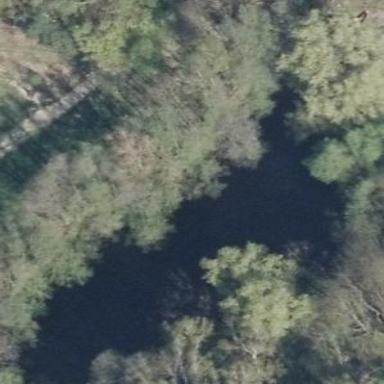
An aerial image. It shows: Pond with natural water.